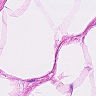
Metastatic tissue present: no